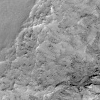
Atmospheric dust classification: not_dusty